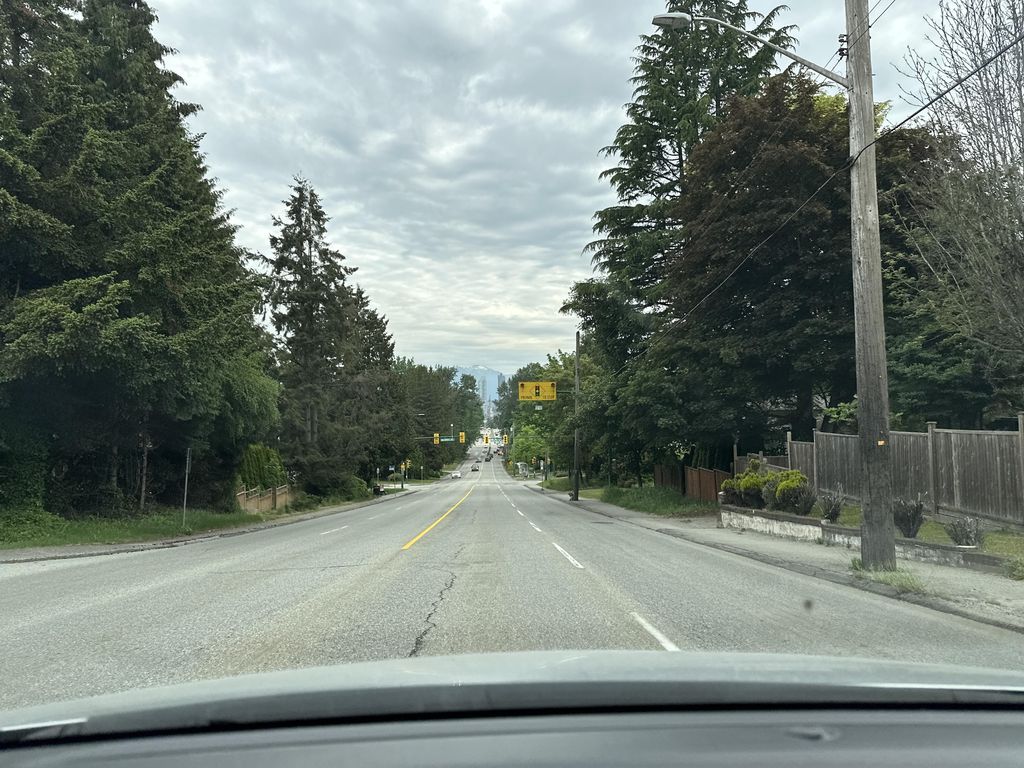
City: vancouver